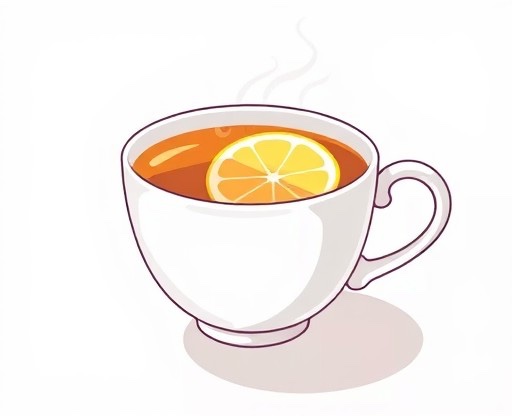
Category: Get Well